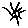
Label: sun